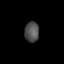
Tissue: skin
Cell type: Epithelial cells
Senescence score: 0.2764
Nuclear area (px): 278
Mean DAPI intensity: 81.029